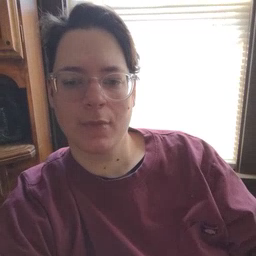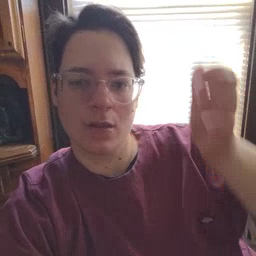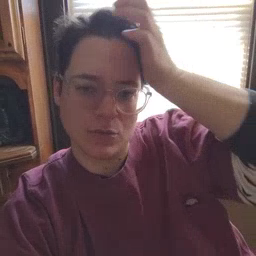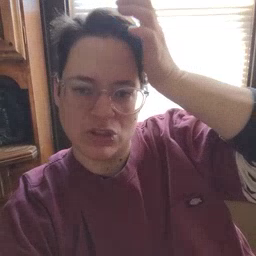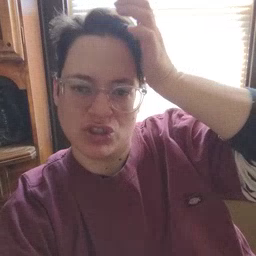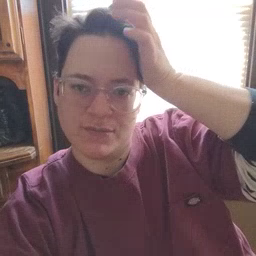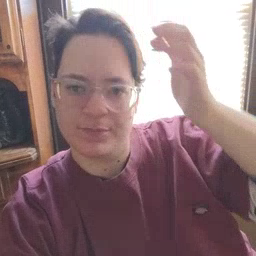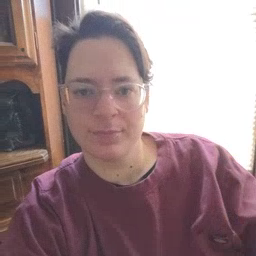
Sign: garbage